Field crop: maize
Growth stage: 2
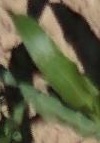
Species: maize